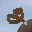
Label: 2